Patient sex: F
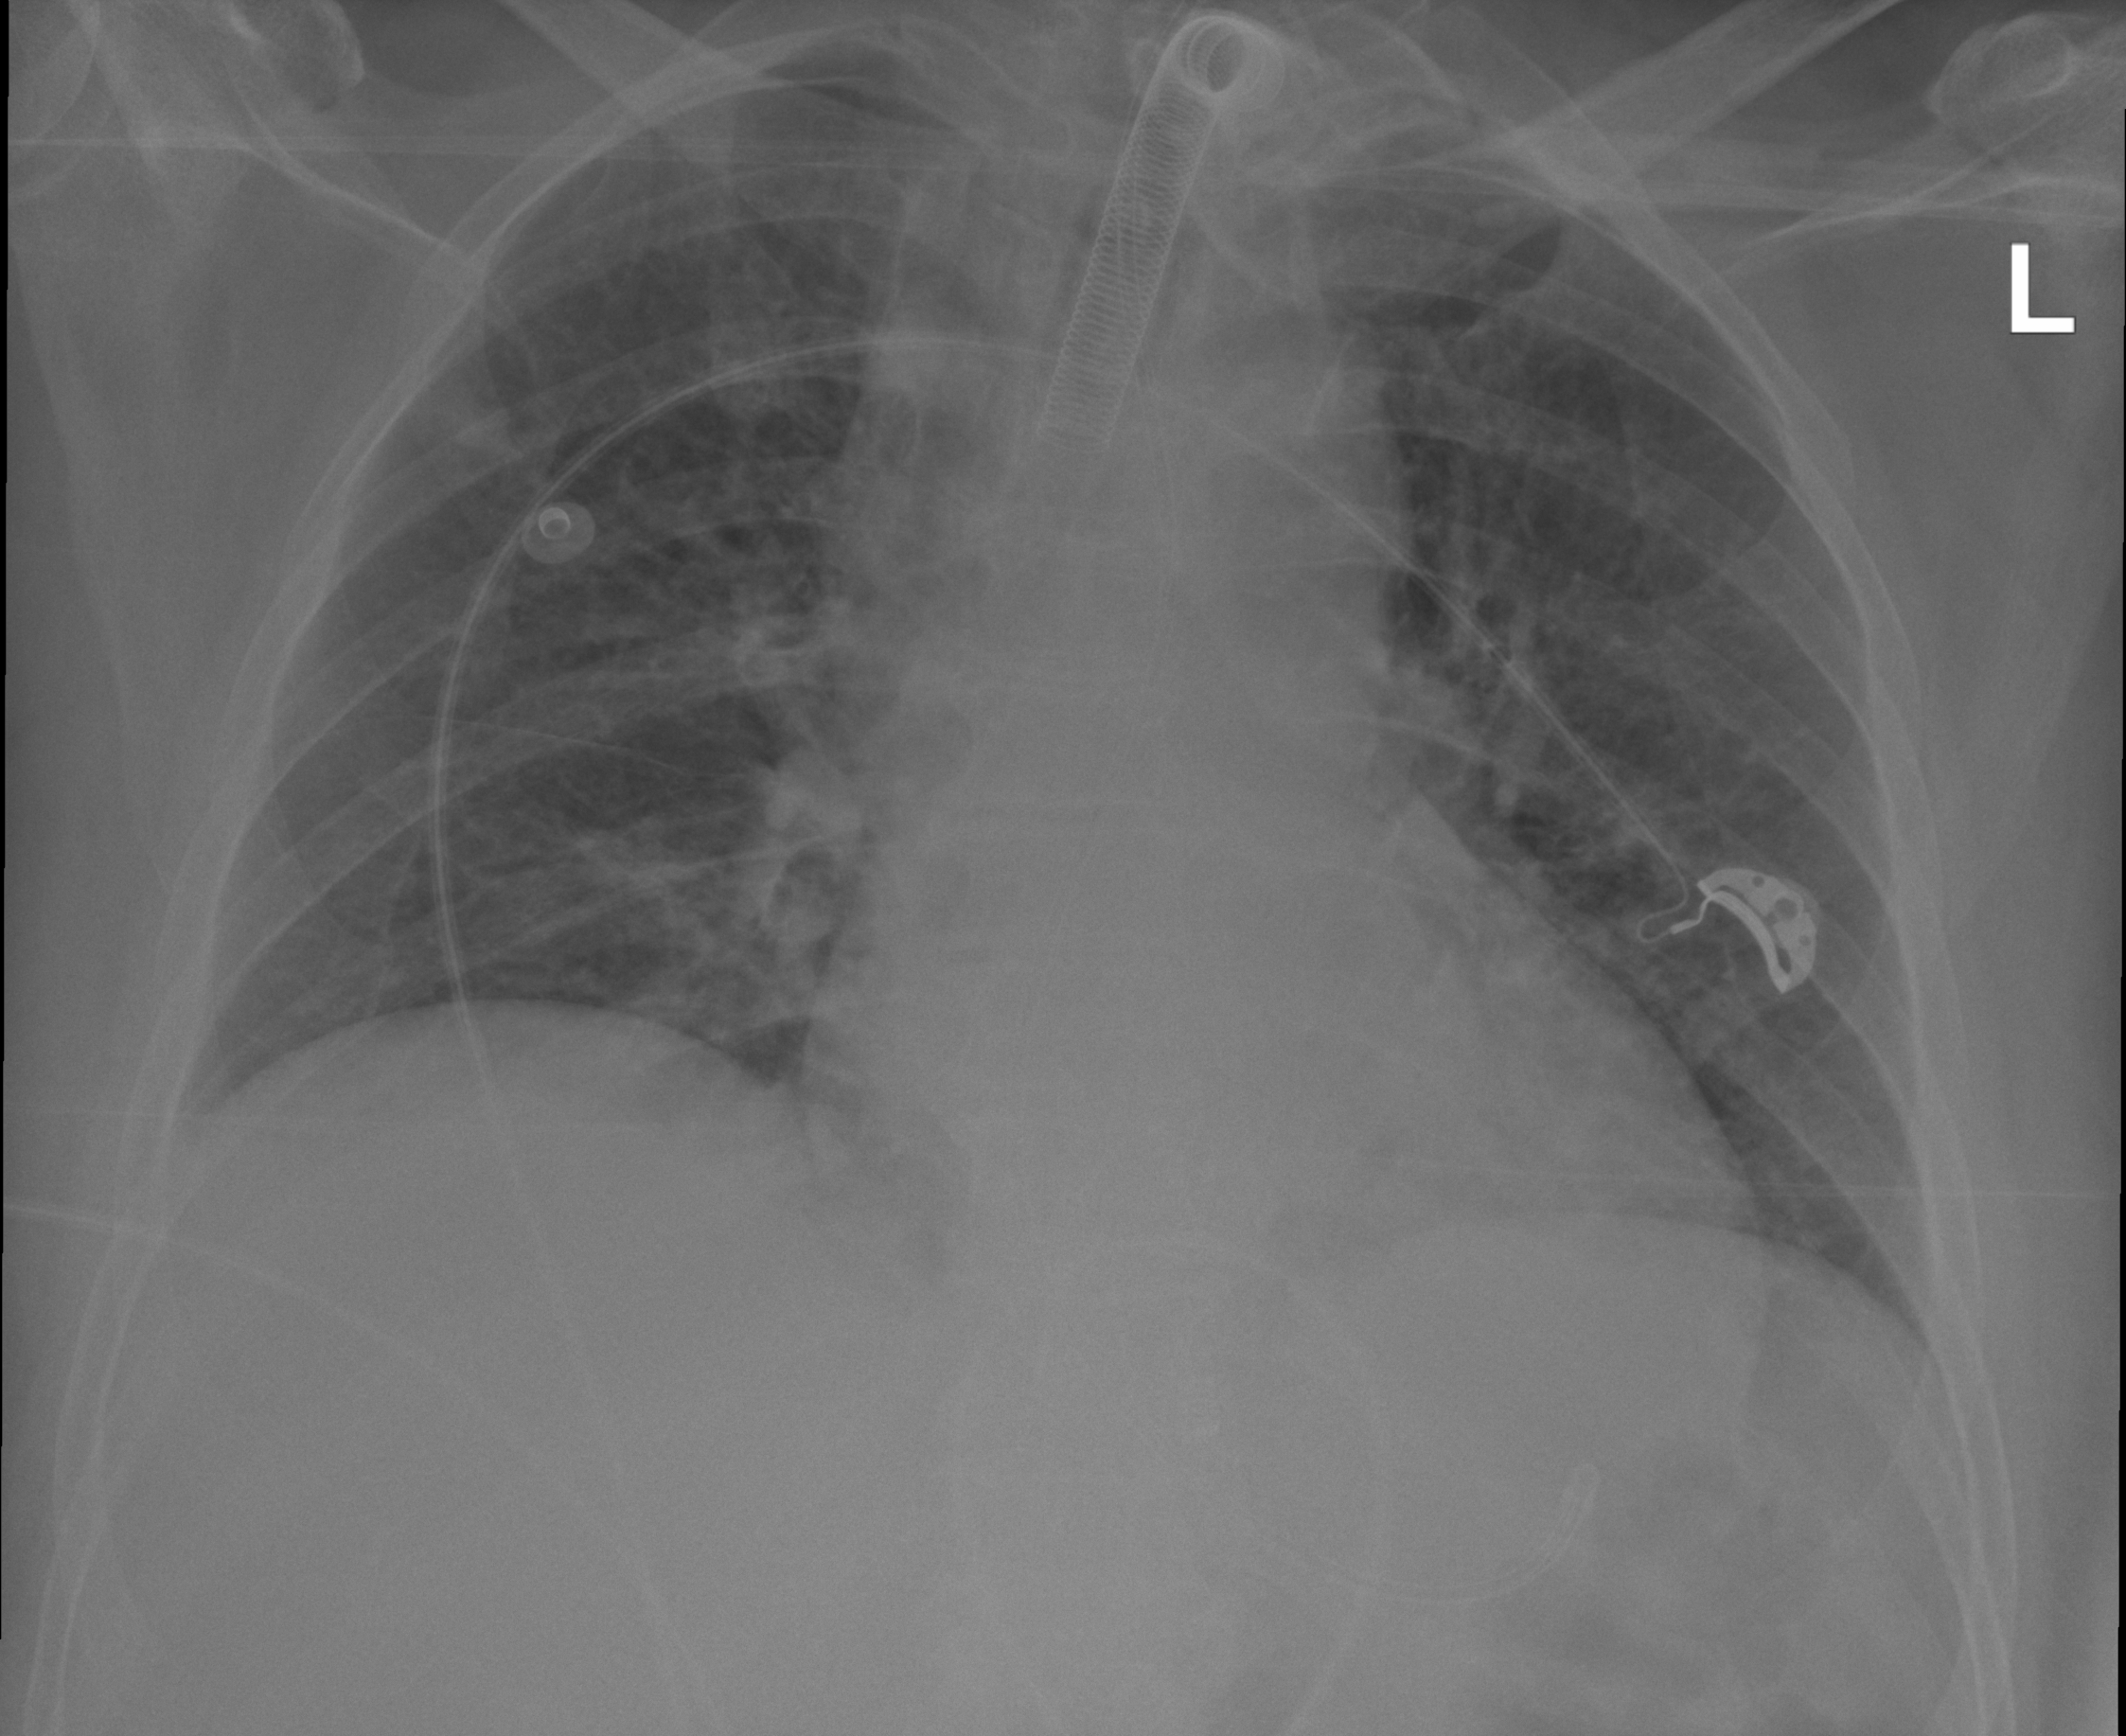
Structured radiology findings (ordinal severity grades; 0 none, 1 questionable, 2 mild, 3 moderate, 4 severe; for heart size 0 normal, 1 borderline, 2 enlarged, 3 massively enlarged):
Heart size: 0
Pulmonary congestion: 0
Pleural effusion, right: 2
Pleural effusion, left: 0
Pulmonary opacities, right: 0
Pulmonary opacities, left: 0
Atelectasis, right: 2
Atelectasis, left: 0